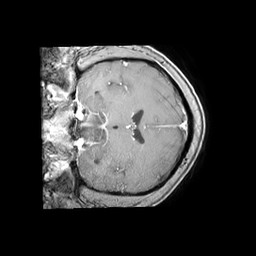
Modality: T1w
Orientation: coronal
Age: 60
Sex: male
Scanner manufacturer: philips
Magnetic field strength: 1.5 T
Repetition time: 0.2943 s
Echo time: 0.001905 s